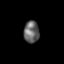
Tissue: skin
Cell type: Epithelial cells
Senescence score: 0.7232
Nuclear area (px): 330
Mean DAPI intensity: 102.13